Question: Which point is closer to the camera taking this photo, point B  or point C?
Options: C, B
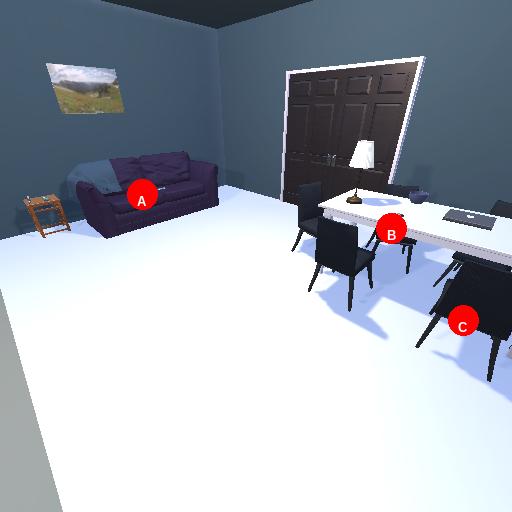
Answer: C